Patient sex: M
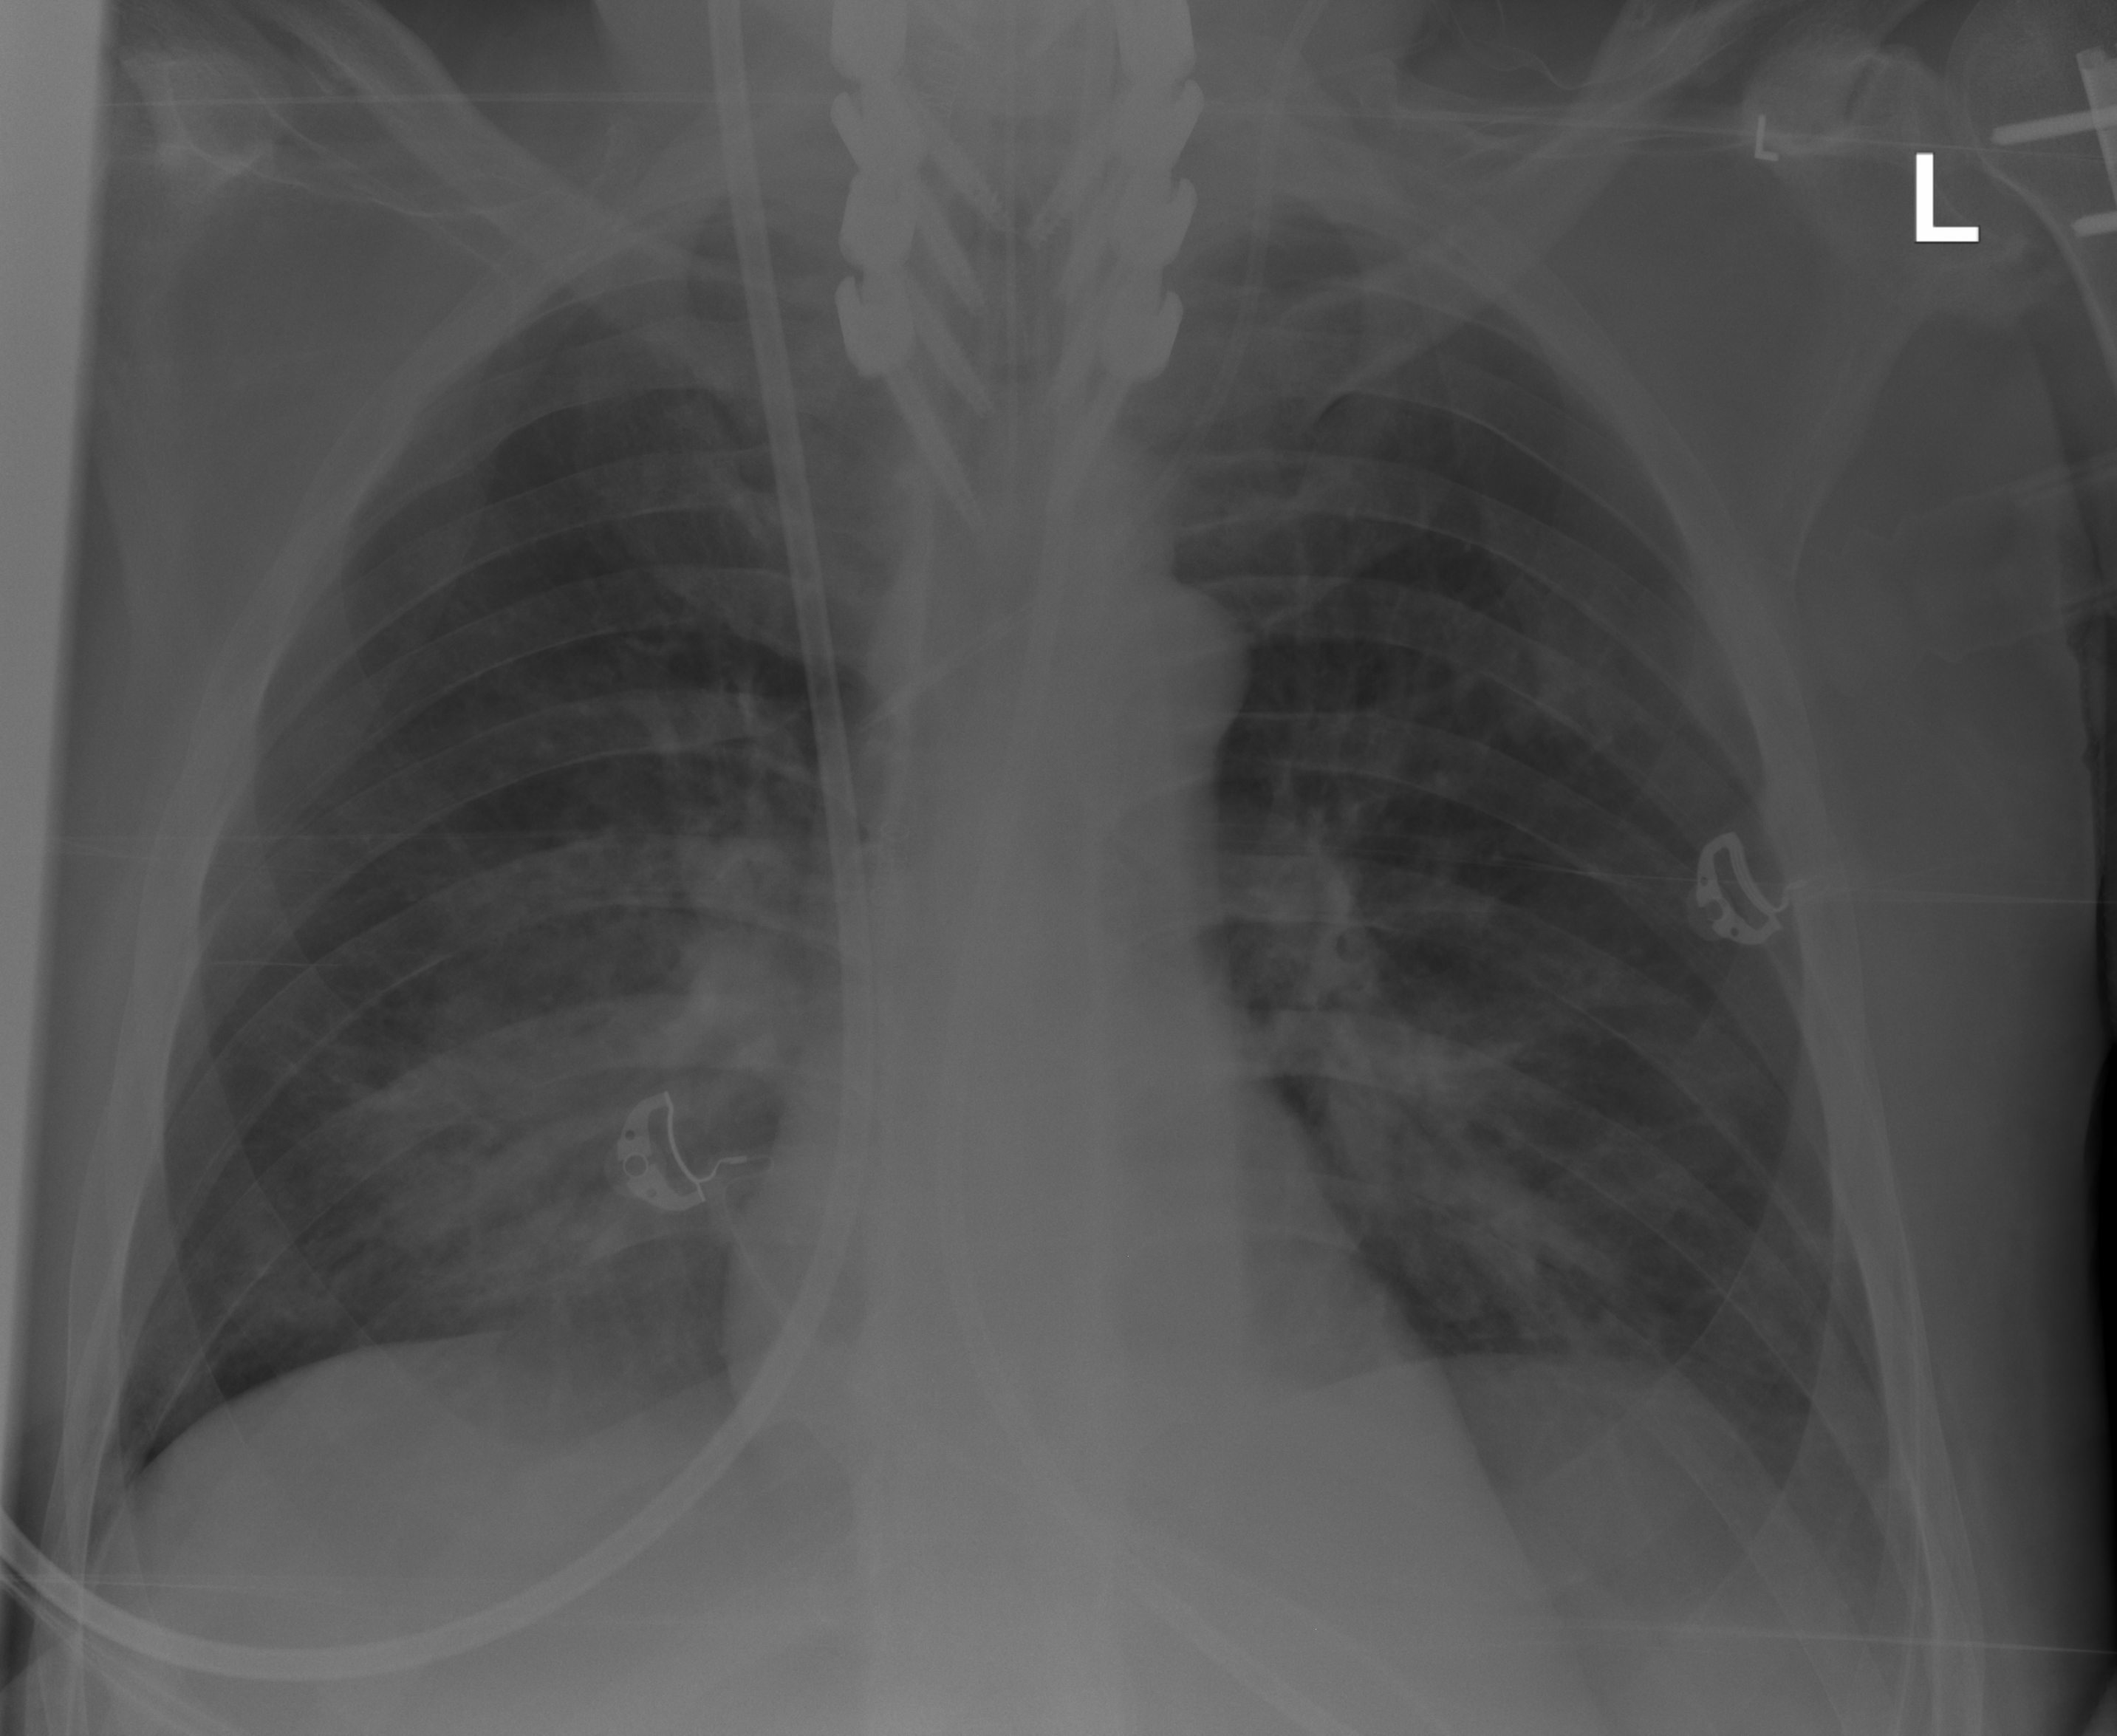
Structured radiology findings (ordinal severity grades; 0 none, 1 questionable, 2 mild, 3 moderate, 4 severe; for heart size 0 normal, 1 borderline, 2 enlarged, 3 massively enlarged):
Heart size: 0
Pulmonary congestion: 0
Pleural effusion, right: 0
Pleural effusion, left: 2
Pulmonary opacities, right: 2
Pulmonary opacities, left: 2
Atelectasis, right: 2
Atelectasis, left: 2